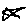
Label: star